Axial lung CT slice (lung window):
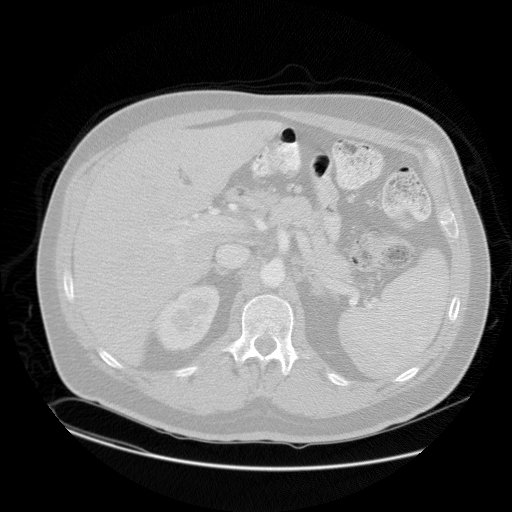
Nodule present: no